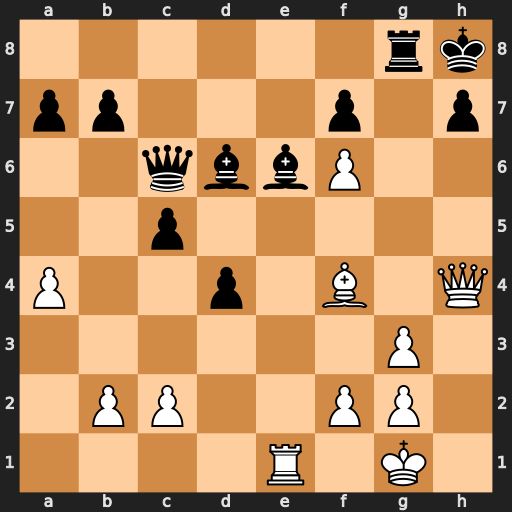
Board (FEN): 6rk/pp3p1p/2qbbP2/2p5/P2p1B1Q/6P1/1PP2PP1/4R1K1
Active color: w
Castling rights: -
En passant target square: -
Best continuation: Rxe6 fxe6 f7